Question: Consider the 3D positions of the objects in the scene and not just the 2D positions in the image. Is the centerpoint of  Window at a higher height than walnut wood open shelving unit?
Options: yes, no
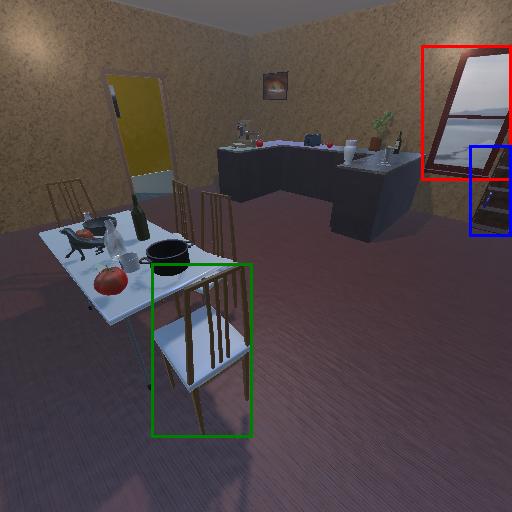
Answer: yes